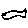
Label: fish